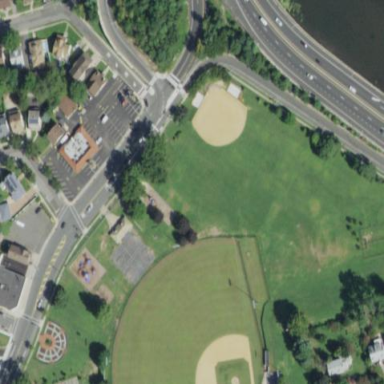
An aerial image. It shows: Baseball pitch for leisure land.